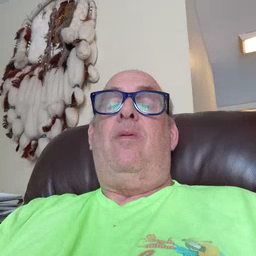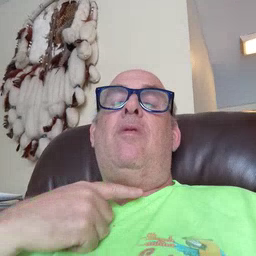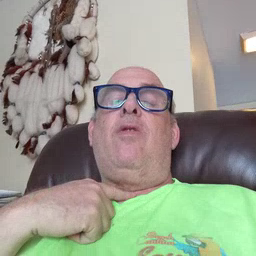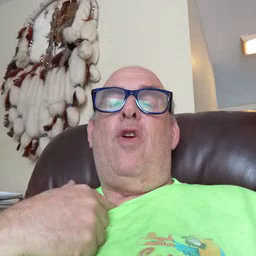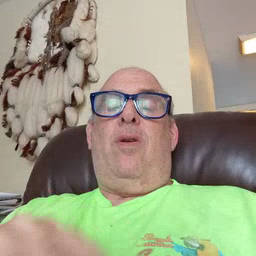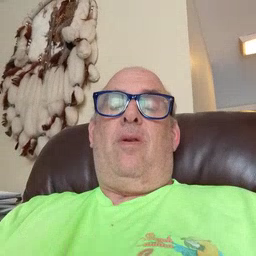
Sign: thirsty